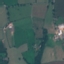
Land use / land cover class: Pasture